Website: apple
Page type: customer-info-address
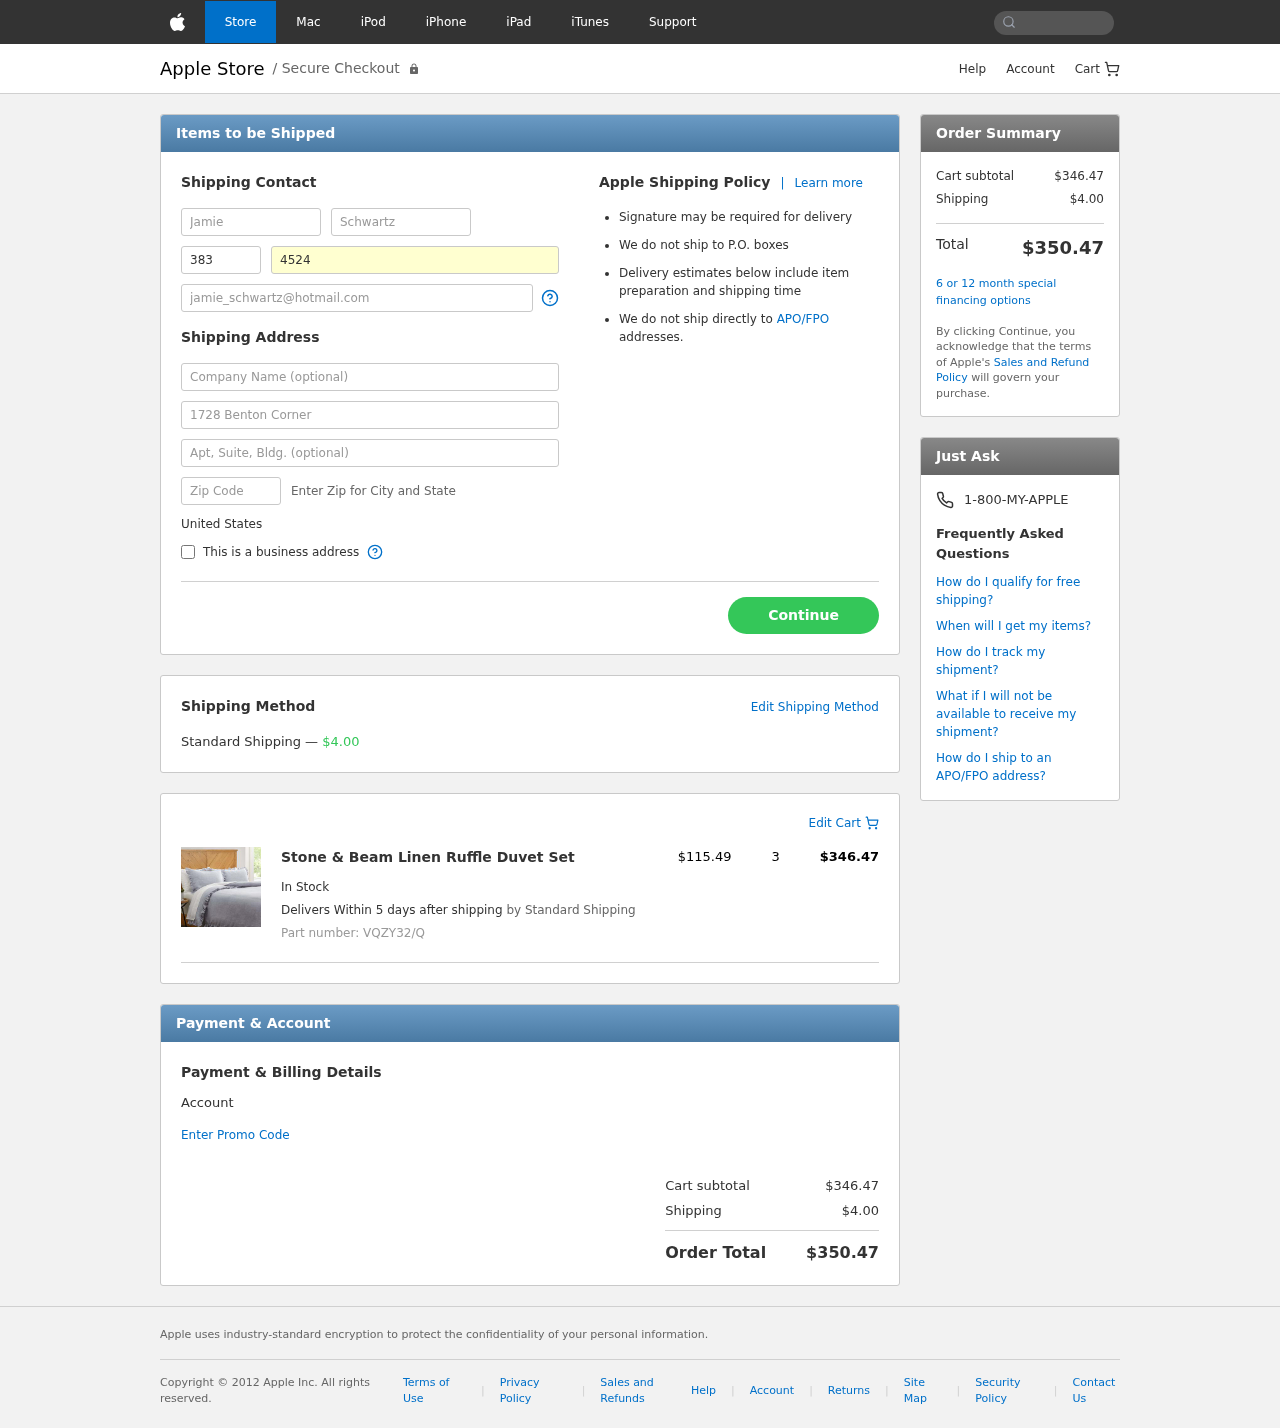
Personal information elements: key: PII_COUNTRY
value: United States
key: PII_FIRSTNAME
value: Jamie
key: PII_LASTNAME
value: Schwartz
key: PII_PHONE_AREA
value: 383
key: PII_PHONE_LINE
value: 4524
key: PII_EMAIL
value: jamie_schwartz@hotmail.com
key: PII_STREET
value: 1728 Benton Corner
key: PII_POSTCODE
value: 57332
Product elements: key: PRODUCT1_NAME
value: Stone & Beam Linen Ruffle Duvet Set
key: PRODUCT1_PRICE
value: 115.49
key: PRODUCT1_QUANTITY
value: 3
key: PRODUCT1_SKU
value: VQZY32/Q
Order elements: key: ORDER_SHIPPING_COST
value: $4.00
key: ORDER_ITEM_TOTAL
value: $346.47
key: ORDER_SUBTOTAL
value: $346.47
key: ORDER_TOTAL
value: $350.47